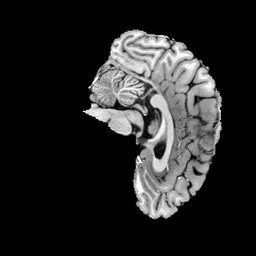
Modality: T1w
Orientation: sagittal
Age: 21
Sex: female
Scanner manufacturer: siemens
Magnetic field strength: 6.98 T
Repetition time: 6 s
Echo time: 0.00302 s